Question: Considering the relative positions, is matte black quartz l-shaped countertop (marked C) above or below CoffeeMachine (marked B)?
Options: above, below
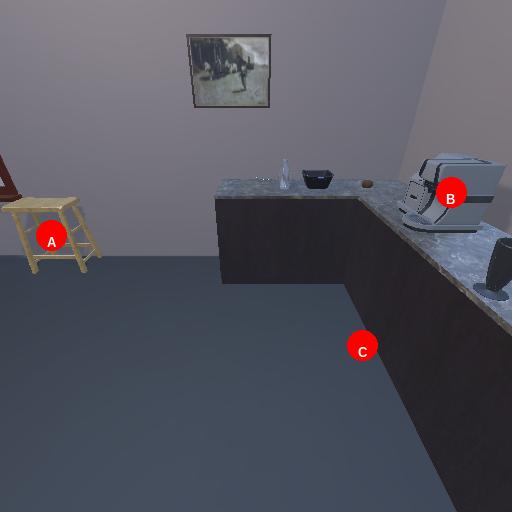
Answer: above